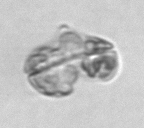
Label: Karenia